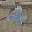
Label: 4